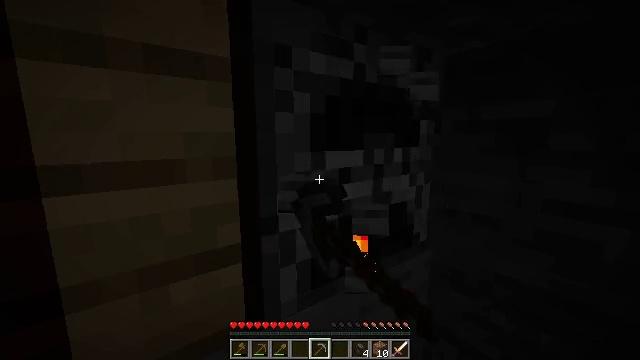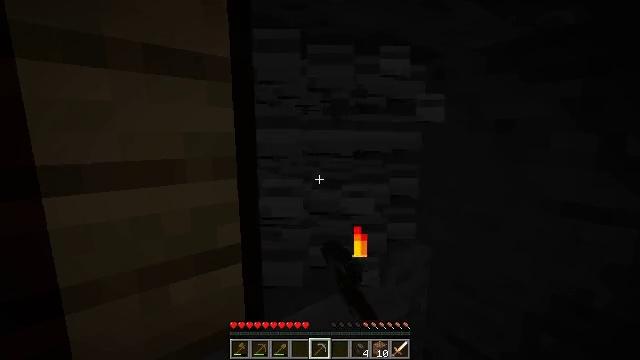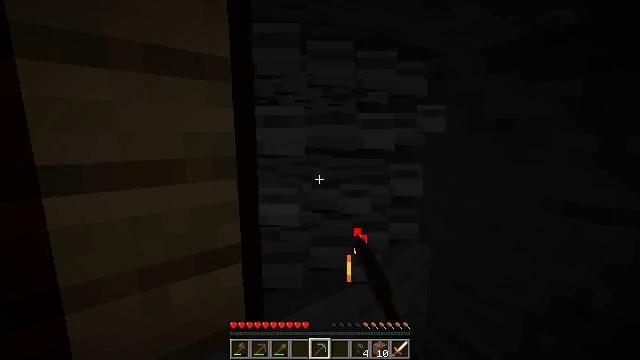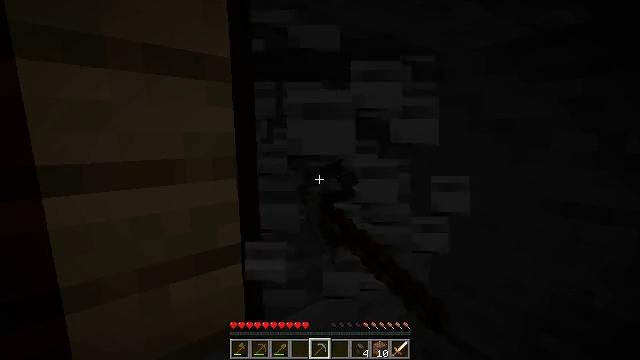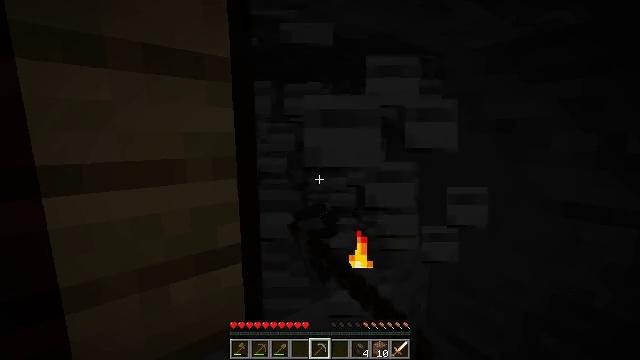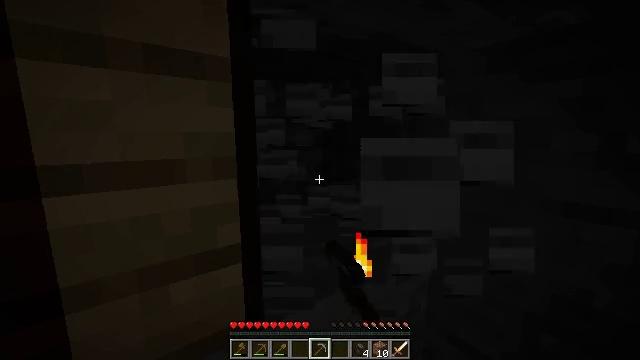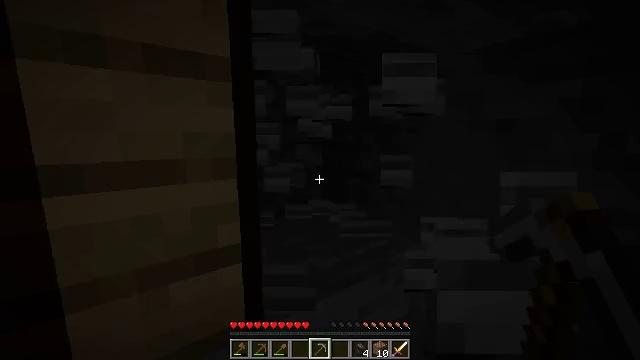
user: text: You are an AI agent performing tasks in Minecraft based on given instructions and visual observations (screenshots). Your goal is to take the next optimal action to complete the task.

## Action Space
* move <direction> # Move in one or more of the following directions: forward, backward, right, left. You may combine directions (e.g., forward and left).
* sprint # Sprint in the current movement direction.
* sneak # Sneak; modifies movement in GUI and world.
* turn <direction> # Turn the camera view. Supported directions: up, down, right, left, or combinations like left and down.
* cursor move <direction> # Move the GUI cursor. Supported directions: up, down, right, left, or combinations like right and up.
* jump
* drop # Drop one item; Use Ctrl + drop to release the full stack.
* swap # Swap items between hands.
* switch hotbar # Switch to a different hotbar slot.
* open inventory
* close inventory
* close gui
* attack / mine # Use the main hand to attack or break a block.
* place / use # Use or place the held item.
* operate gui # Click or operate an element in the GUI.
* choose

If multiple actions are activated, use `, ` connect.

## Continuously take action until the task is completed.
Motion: motion action
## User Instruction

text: Smash the furnace to retrieve it.
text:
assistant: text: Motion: attack / mine
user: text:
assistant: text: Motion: attack / mine
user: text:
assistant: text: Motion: attack / mine
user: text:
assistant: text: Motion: attack / mine
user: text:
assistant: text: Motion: attack / mine
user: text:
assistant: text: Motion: attack / mine
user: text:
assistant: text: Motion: attack / mine